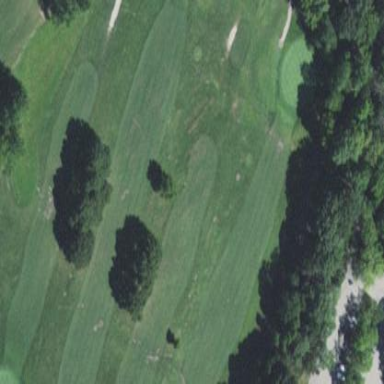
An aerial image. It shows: Area with grass used as rough in golf course.